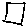
Label: square